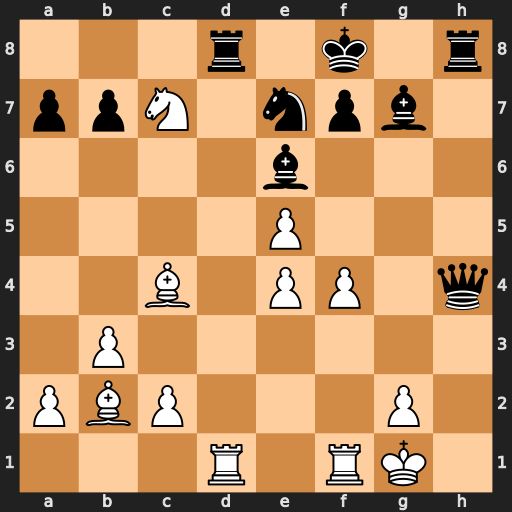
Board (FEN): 3r1k1r/ppN1npb1/4b3/4P3/2B1PP1q/1P6/PBP3P1/3R1RK1
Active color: w
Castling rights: -
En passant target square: -
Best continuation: Rxd8#